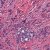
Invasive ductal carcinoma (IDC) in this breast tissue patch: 1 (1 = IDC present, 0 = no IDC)